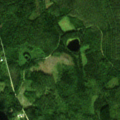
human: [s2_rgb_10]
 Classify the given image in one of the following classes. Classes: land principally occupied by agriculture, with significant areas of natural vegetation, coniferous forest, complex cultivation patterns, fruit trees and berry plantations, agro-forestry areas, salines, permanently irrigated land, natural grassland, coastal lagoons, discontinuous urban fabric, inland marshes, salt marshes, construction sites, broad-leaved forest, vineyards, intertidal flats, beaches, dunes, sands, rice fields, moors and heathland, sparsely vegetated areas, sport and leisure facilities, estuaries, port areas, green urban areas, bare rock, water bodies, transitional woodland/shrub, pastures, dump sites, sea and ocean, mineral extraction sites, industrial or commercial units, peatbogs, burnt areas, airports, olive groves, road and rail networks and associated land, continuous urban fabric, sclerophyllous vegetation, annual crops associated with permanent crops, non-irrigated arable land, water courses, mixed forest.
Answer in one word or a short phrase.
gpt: coniferous forest, mixed forest, transitional woodland/shrub, water bodies